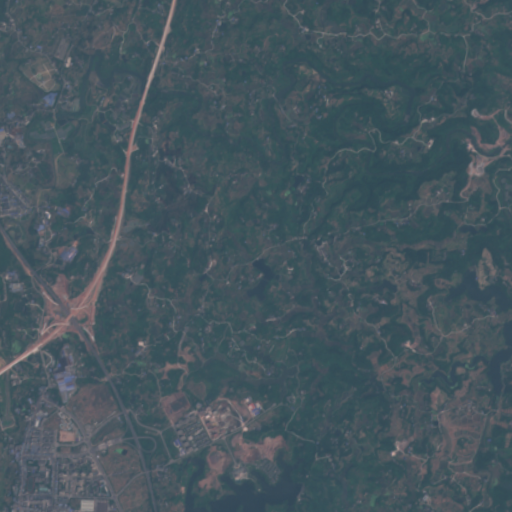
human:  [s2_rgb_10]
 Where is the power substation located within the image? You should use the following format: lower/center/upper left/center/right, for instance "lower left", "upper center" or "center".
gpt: The power substation is located in the upper left of the image.
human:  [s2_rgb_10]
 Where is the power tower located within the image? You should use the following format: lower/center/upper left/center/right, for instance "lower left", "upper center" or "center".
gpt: The power tower is located in the upper left of the image.
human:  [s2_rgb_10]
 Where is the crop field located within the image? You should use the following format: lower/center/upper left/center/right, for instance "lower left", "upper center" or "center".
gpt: There is no crop field in the image.